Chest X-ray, AP view. Patient: 56 years old, sex M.
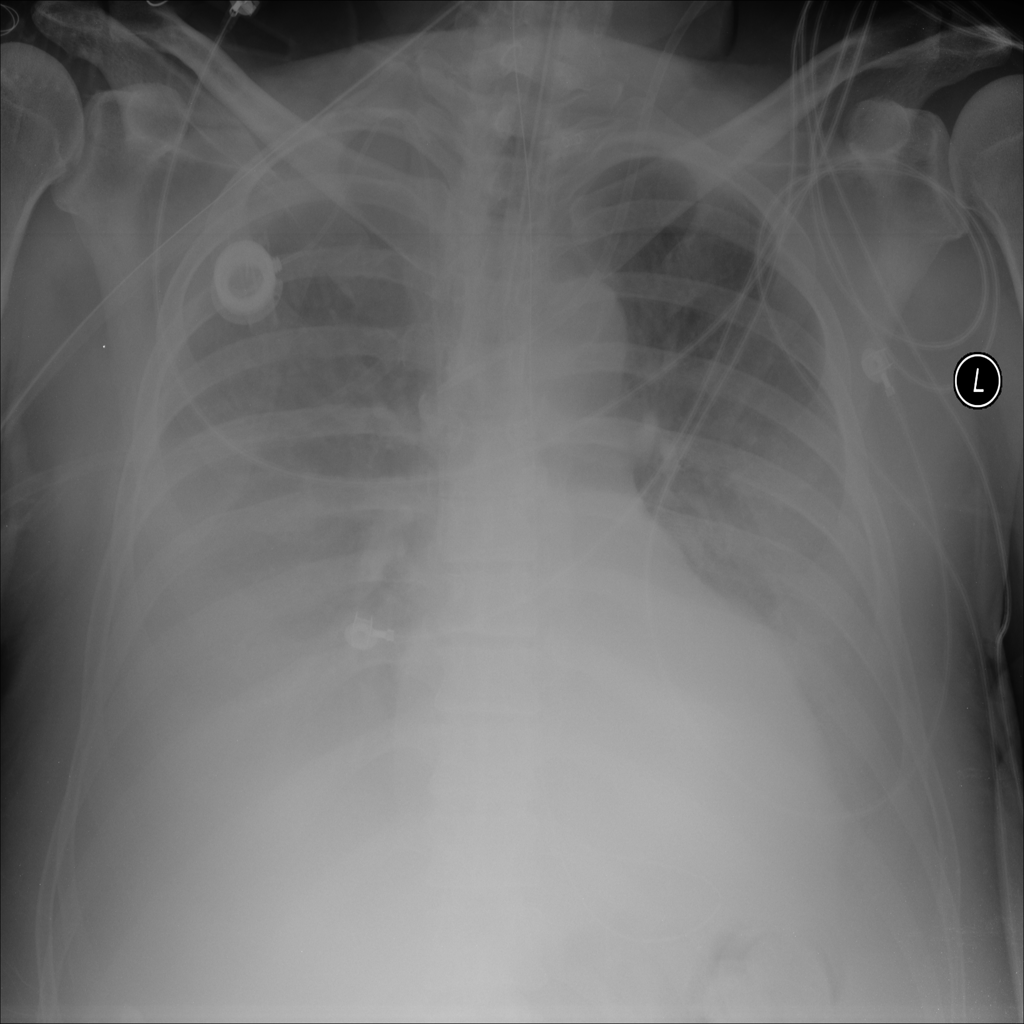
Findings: Consolidation